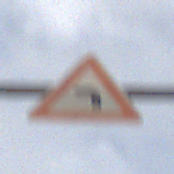
Verkehrszeichen: KurveLinks
Umgebung: Outdoor, Nature
Tageszeit: MorningAfternoon
Wetter: Overcast
Licht: Natural
Jahreszeit: NotSpecified
Kontrast: LowContrast